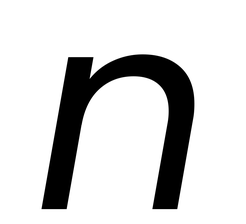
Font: Poppins-Italic